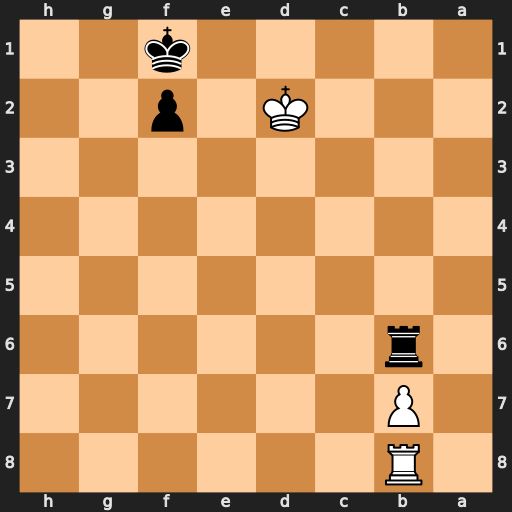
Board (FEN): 1R6/1P6/1r6/8/8/8/3K1p2/5k2
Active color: b
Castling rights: -
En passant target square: -
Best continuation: Rd6+ Kc3 Rd7